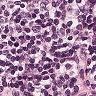
Metastatic tissue present: no